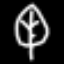
Label: leaf